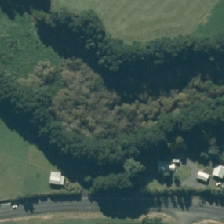
Land cover: broadleaved_indigenous_hardwood